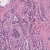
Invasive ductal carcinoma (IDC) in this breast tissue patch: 1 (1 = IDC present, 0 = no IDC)